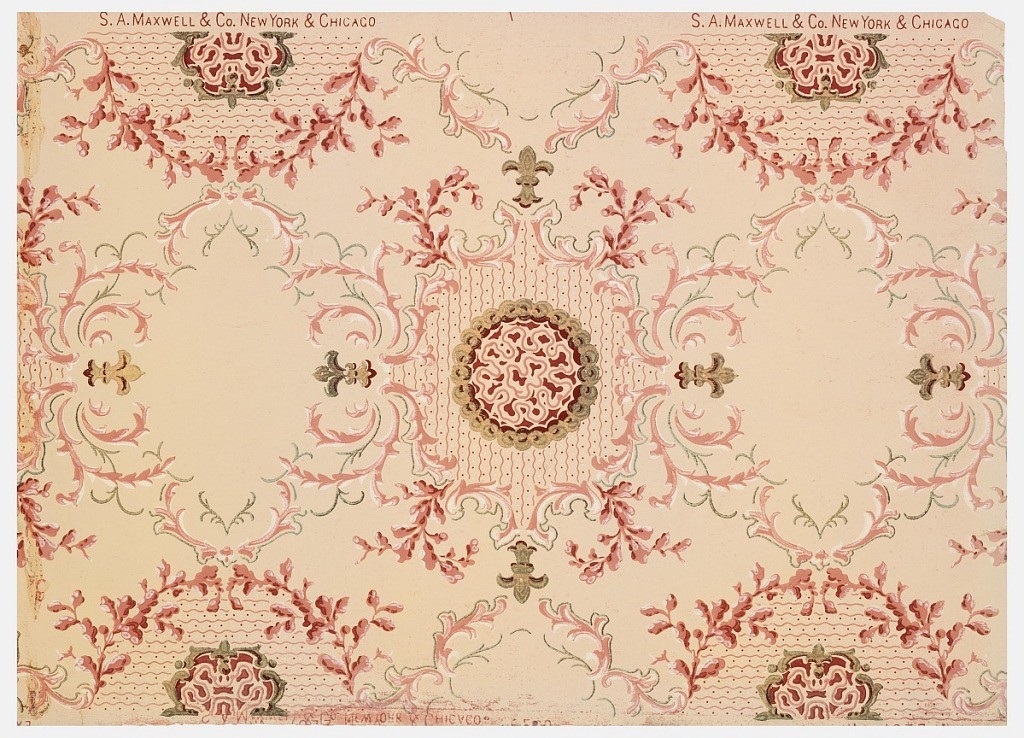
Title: Ceiling paper
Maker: S.A. Maxwell & Co.
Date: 1907–08
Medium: Machine-printed on paper
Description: On pink ground, rinceaux in gray and pink scrolls, circular medallion in red and pink framed by tan; cartouches framed by pink scrolls and tan fleurs-de-lis.